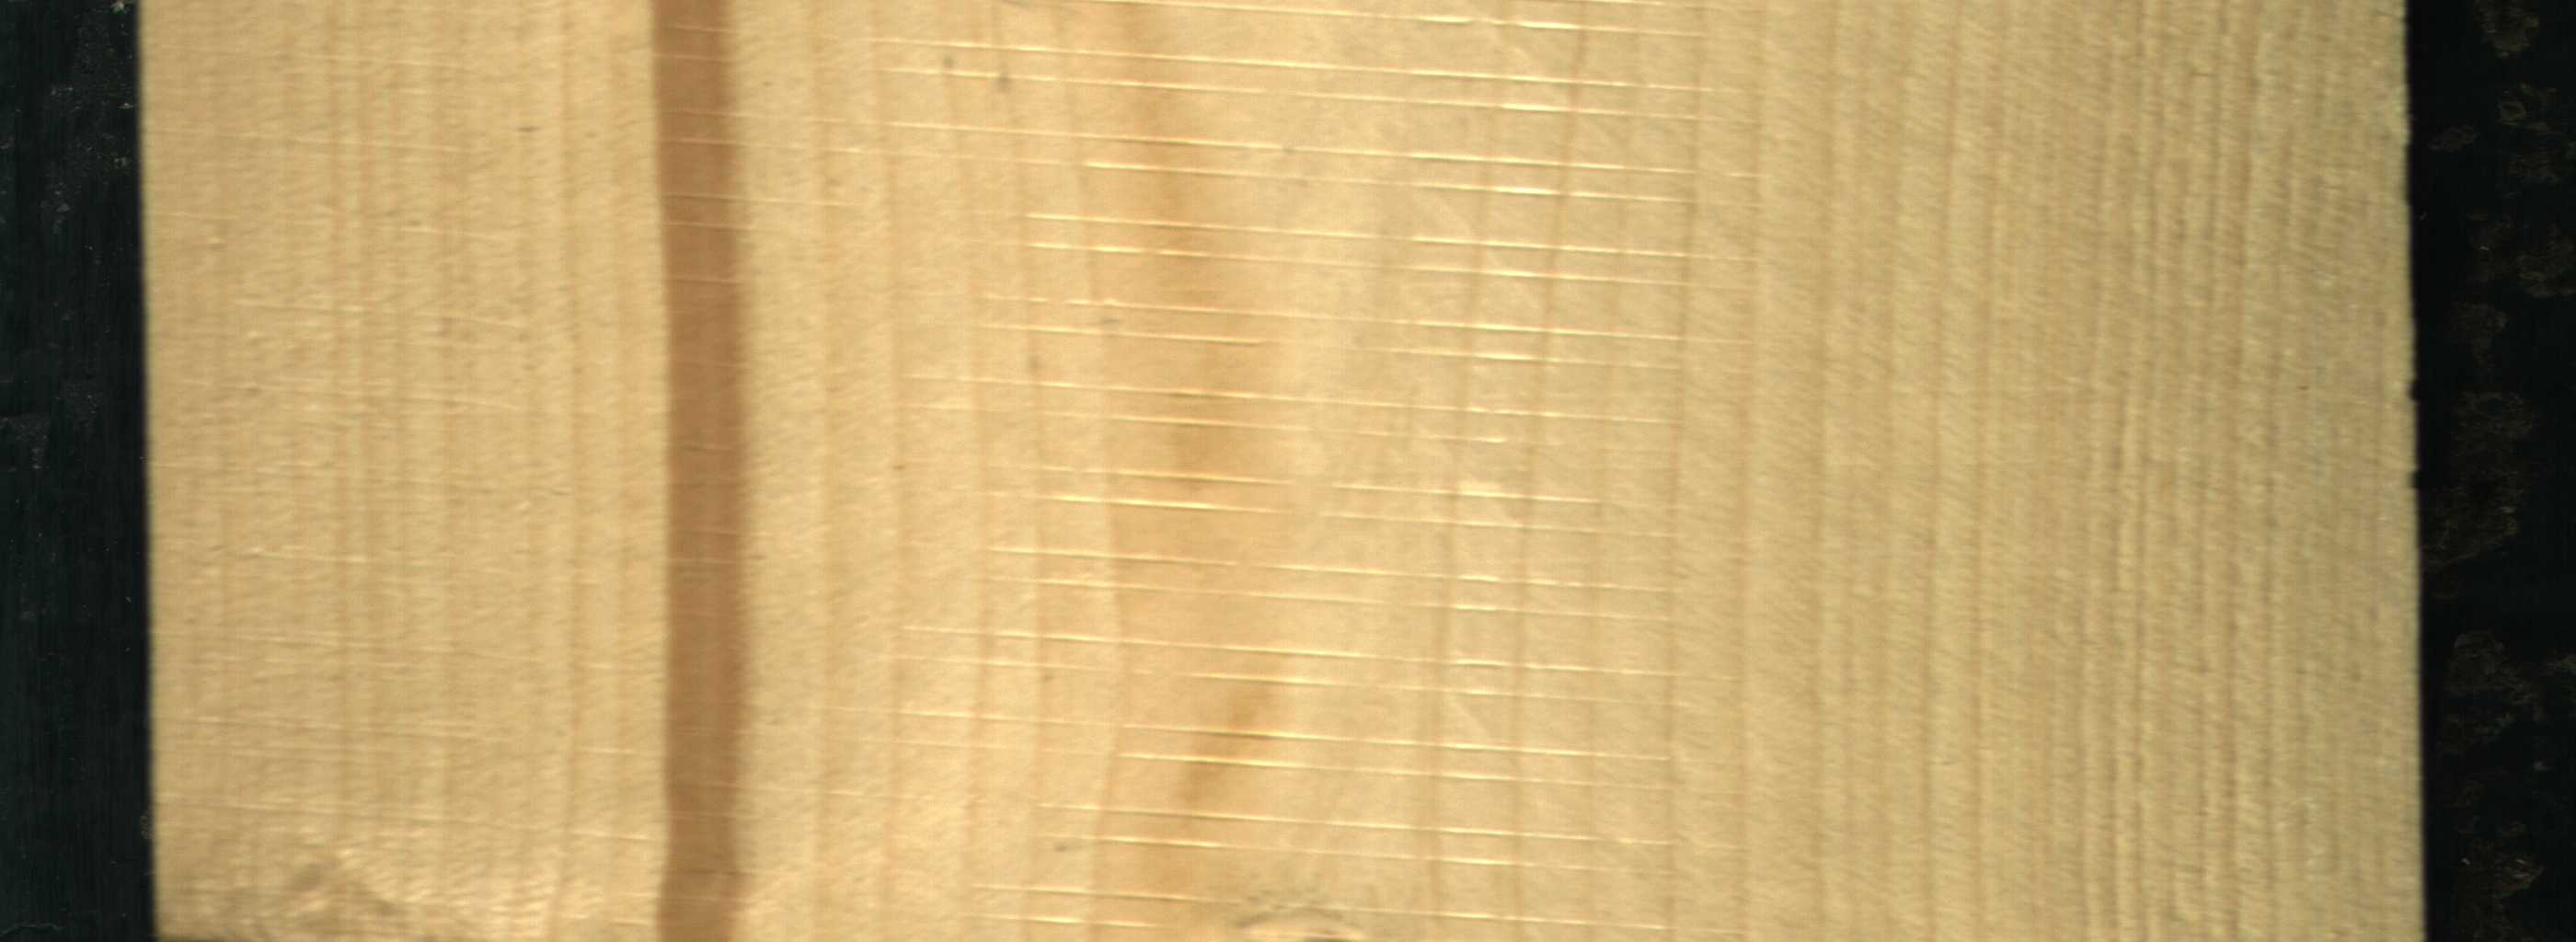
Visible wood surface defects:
Quartzity